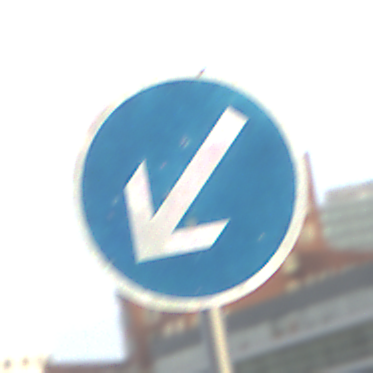
Verkehrszeichen: VorgeschriebeneVorbeifahrtLinks
Umgebung: Outdoor, Urban
Tageszeit: SunriseSunset
Wetter: PartlyCloudy
Licht: Natural
Jahreszeit: NotSpecified
Kontrast: LowContrast